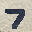
Label: 7